Interaction volume radius: 5 \u00c5
Interaction volume height: 35 \u00c5
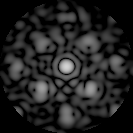
Disorder parameter: 0.4476